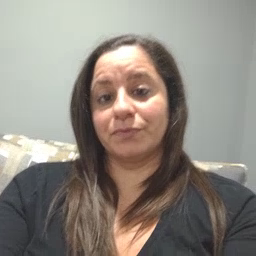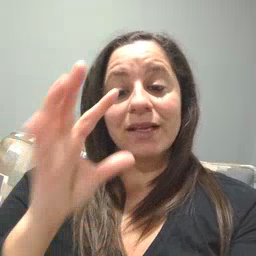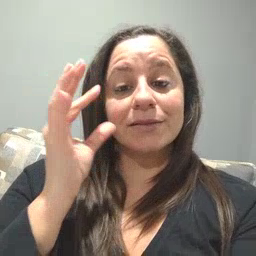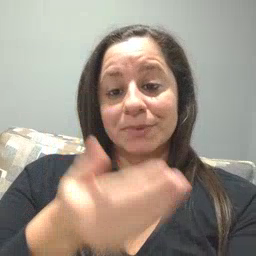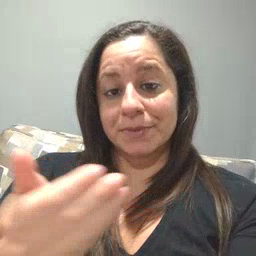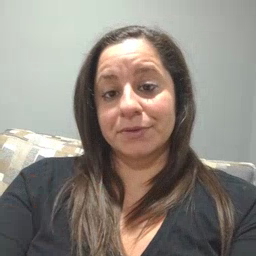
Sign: kitty